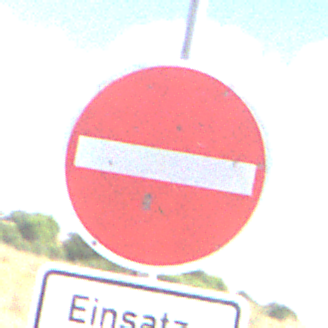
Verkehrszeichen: VerbotDerEinfahrt
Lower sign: BesondereFahrzeugeUndTransportgueter3
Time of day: Midday
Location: Outdoor (Nature)
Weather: PartlyCloudy
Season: NotSpecified
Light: Natural